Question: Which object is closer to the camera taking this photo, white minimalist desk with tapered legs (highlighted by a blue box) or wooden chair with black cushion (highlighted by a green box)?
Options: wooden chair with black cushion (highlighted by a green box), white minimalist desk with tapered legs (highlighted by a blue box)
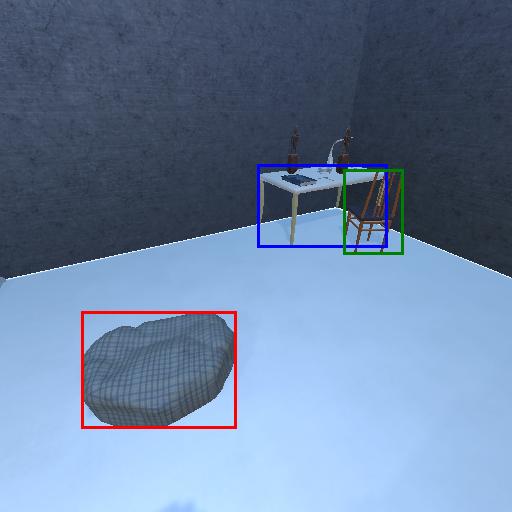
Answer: wooden chair with black cushion (highlighted by a green box)